Question: In calculate if two arbitrary regular expressions have any overlapping solutions (assuming it's possible).
For example these two regular expressions can be shown to have no intersections by brute force because the two solution sets are calculable because it's finite.
'''
^1(11){0,1000}$ ^(11){0,1000}$ = {}
{1,111, ..., ..111} {11,1111, ..., ...11} = {}
{} = {}
'''
But replacing the '{0,1000}' by '*' remove the possibility for a brute force solution, so a smarter algorithm must be created.
'''
^1(11)*$ ^(11)*$ = {}
{1,^1(11)*$} {^(11)*$} = {}
{1,^1(11)*$} {11,^11(11)*$} = {}
{1,111,^111(11)*$} {11,^(11)*$} = {}
.....
'''
In another <URL> was to calculate the intersection regex. Is that possible to do? If so how would one write an algorithm to do such a thing?
<URL>
EDIT:
I've used the accepted solution to create the DFAs for the example problem. It's fairly easy to see how you can use a BFS or DFS on the graph of states for 'M_3' to determine if a final state from 'M_3' is reachable.

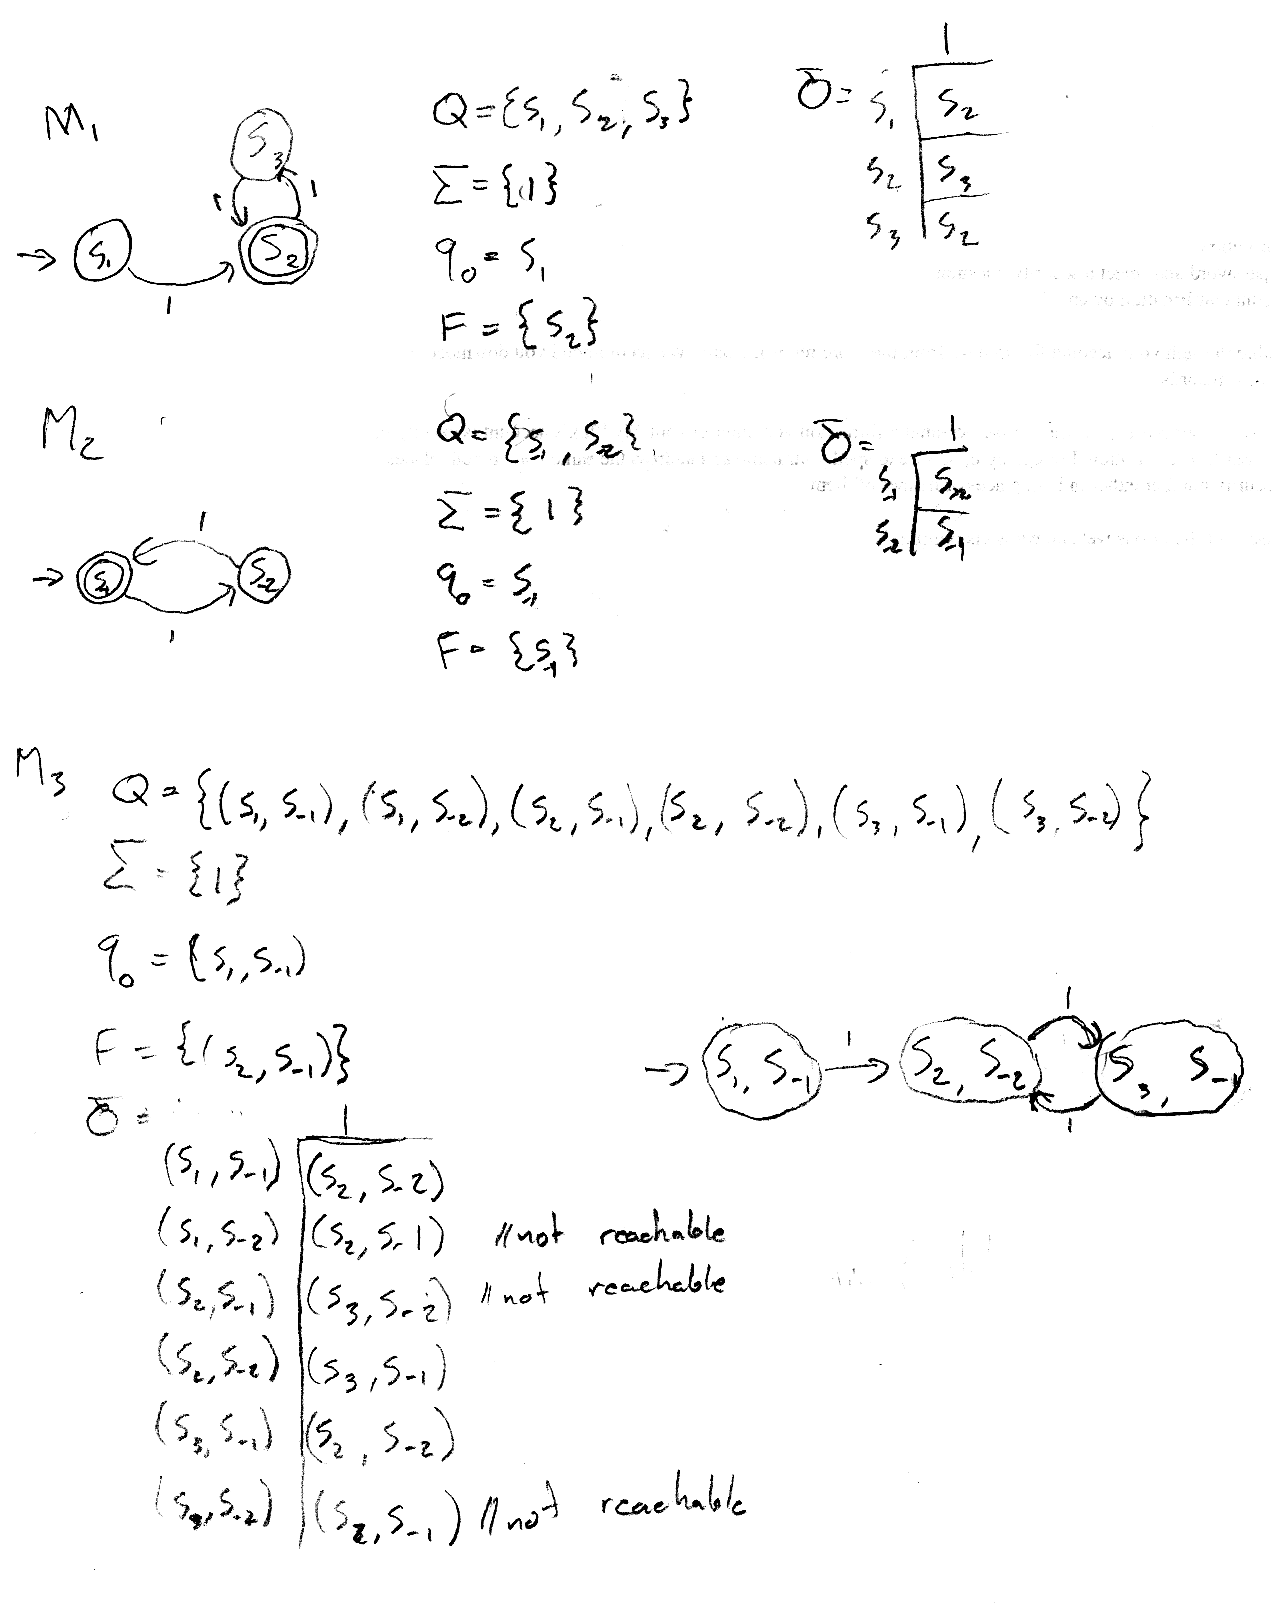
Answer: It is not in the domain of the halting problem; deciding whether the intersection of regular languages is empty or not can be solved as follows:
1. Construct a DFA M1 for the first language.
2. Construct a DFA M2 for the second language. Hint: Kleene's Theorem and Power Set machine construction
3. Construct a DFA M3 for M1 intersect M2. Hint: Cartesian Product Machine construction
4. Determine whether L(M3) is empty. Hint: If M3 has n states, and M3 doesn't accept any strings of length no greater than n, then L(M3) is empty... why?
Each of those things can be algorithmically done and/or checked. Also, naturally, once you have a DFA recognizing the intersection of your languages, you can construct a regex to match the language. And if you start out with a regex, you can make a DFA. This is definitely computable.
EDIT:
So to build a Cartesian Product Machine, you need two DFAs. Let M1 = (E, q0, Q1, A1, f1) and M2 = (E, q0', Q2, A2, f2). In both cases, E is the input alphabet, q0 is the start state, Q is the set of all states, A is the set of accepting states, and f is the transition function. Construct M3 where...
1. E3 = E
2. Q3 = Q1 x Q2 (ordered pairs)
3. q0'' = (q0, q0')
4. A3 = {(x, y) | x in A1 and y in A2}
5. f3(s, (x, y)) = (f1(s, x), f2(s, y))
Provided I didn't make any mistakes, L(M3) = L(M1) intersect L(M2). Neat, huh?